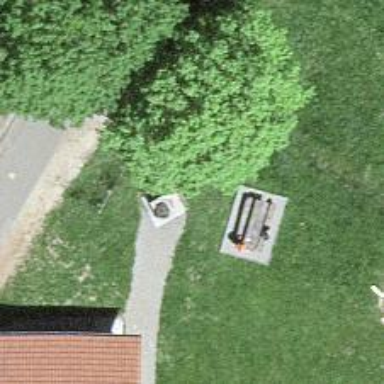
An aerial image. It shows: BBQ amenity.